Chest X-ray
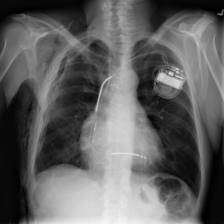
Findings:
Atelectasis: negative
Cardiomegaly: negative
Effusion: negative
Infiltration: negative
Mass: negative
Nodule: negative
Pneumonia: negative
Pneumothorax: positive
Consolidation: negative
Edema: negative
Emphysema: negative
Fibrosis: negative
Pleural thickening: negative
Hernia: negative